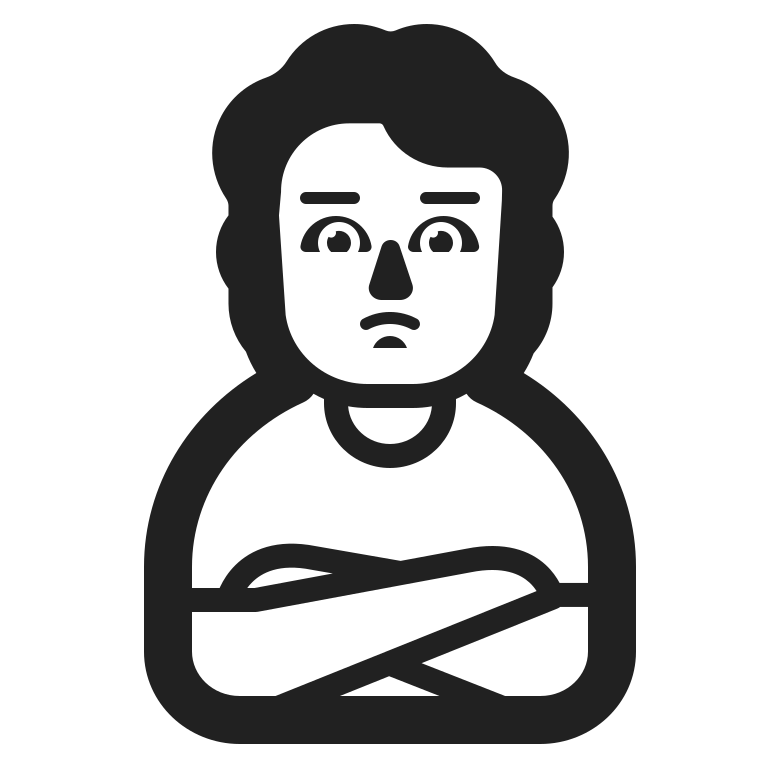
person pouting high contrast default